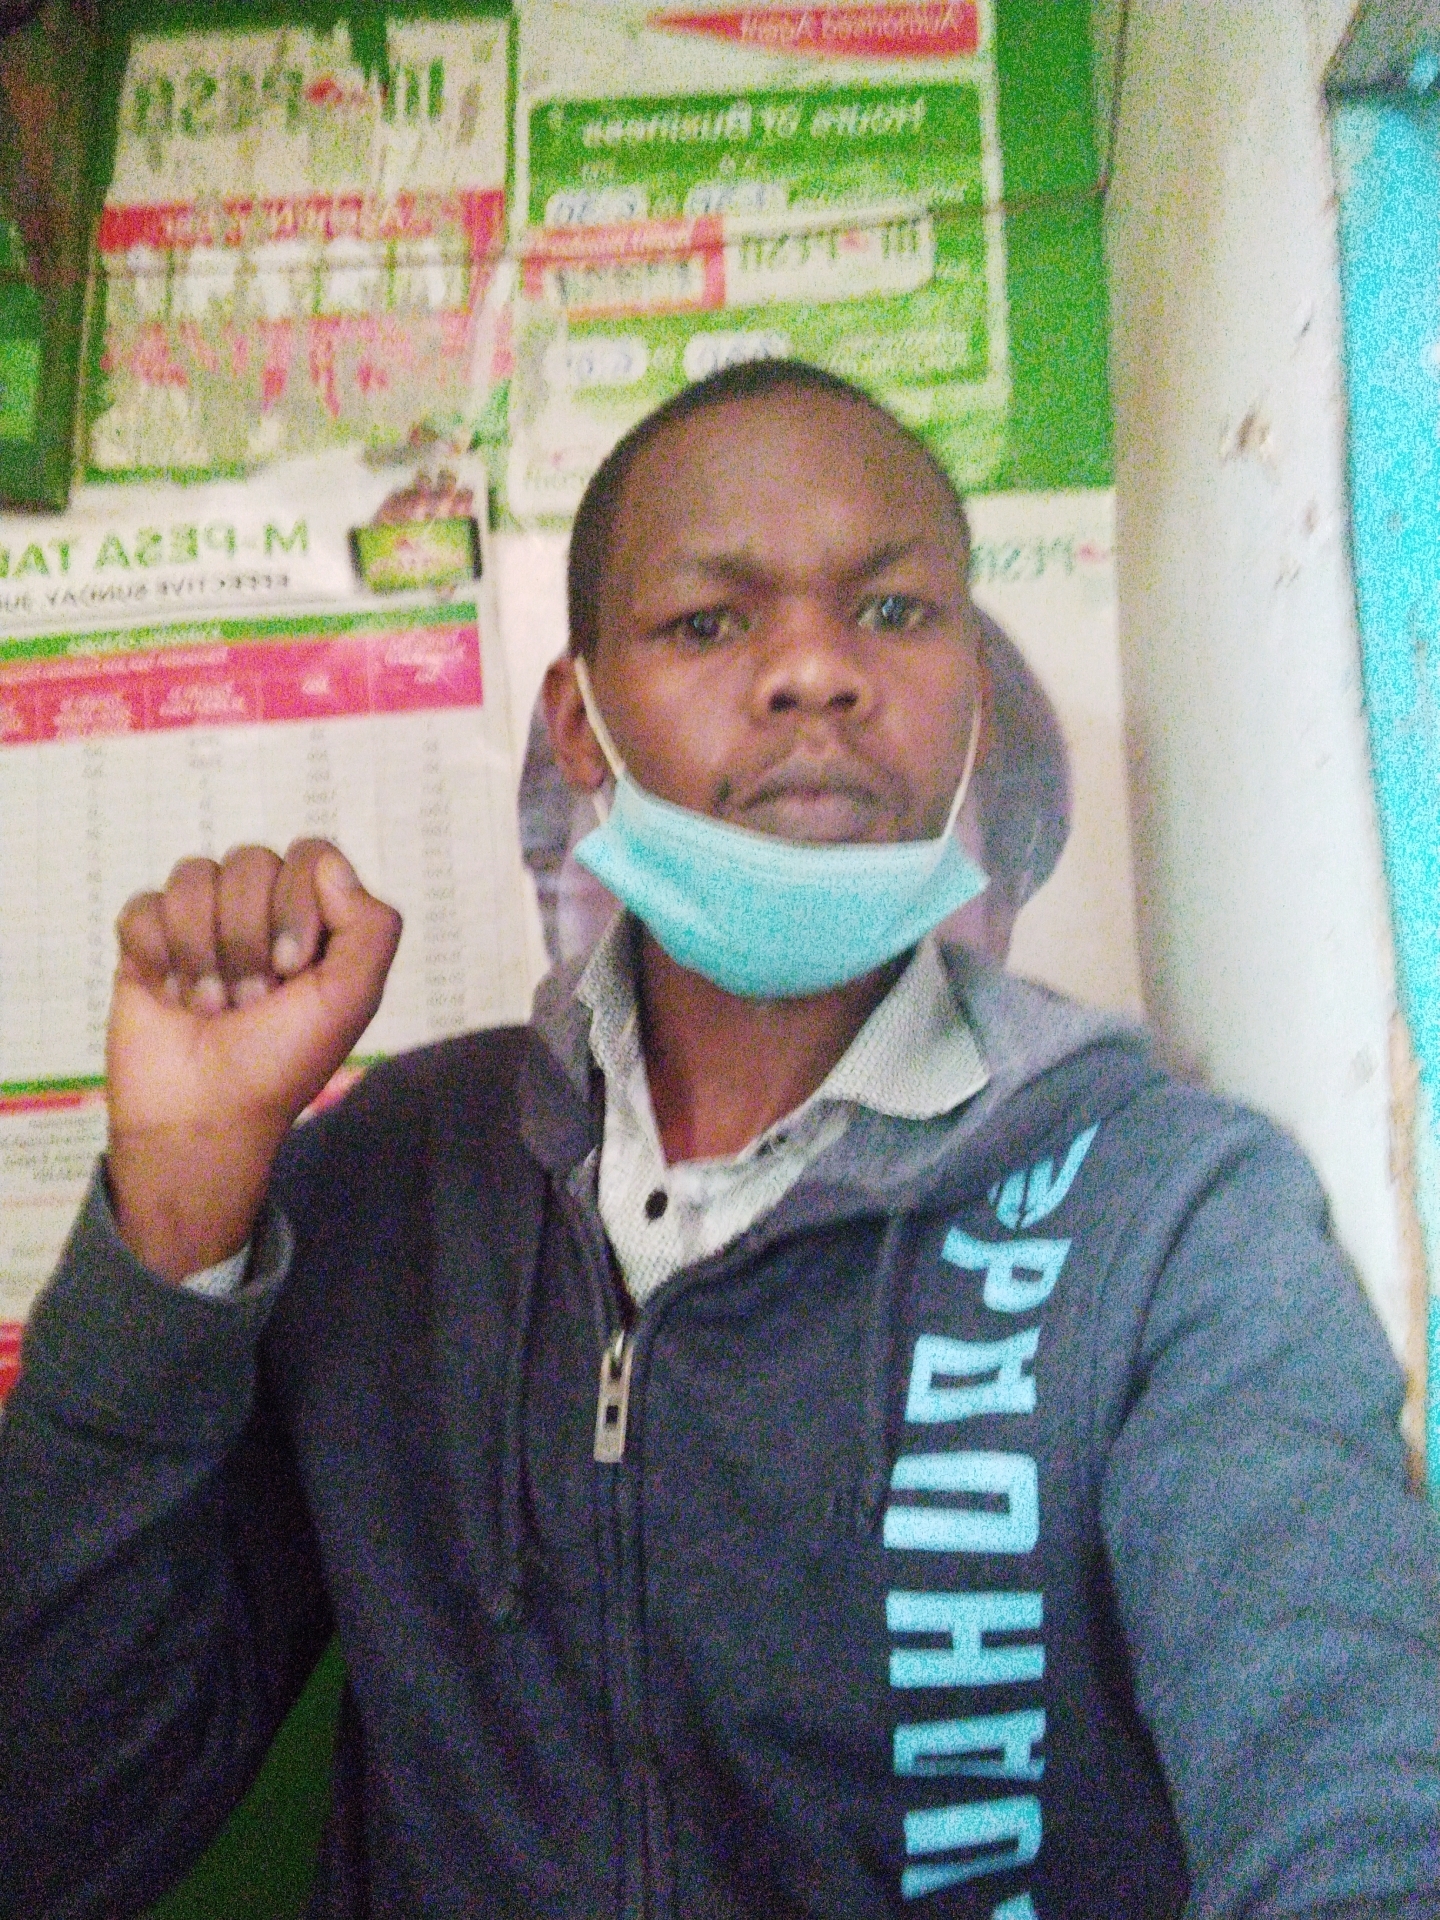
Label: noise